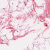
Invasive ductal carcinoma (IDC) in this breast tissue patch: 0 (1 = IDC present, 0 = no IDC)